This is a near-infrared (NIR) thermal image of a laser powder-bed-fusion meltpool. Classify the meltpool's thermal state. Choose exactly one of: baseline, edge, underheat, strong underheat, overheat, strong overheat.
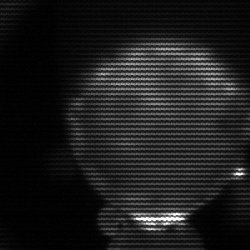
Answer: edge